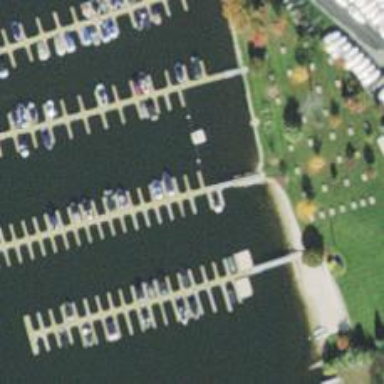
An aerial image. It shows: Man-made pier.